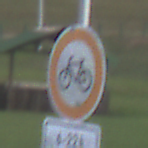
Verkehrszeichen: VerbotRadverkehr
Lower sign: ZeitangabenMitBeschraenkungAufWochentage4
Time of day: SunriseSunset
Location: Outdoor (RoadRail)
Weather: PartlyCloudy
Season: NotSpecified
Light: Natural